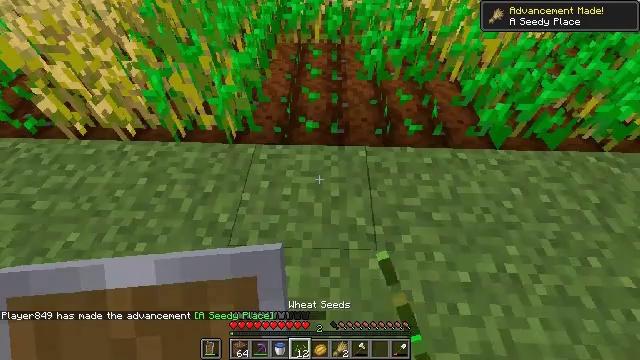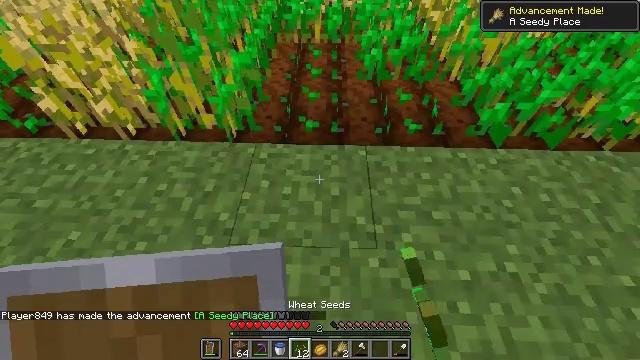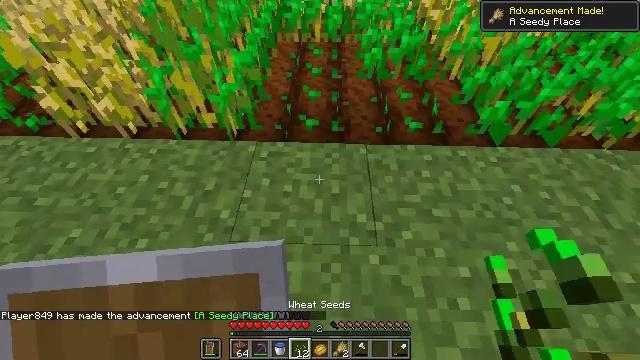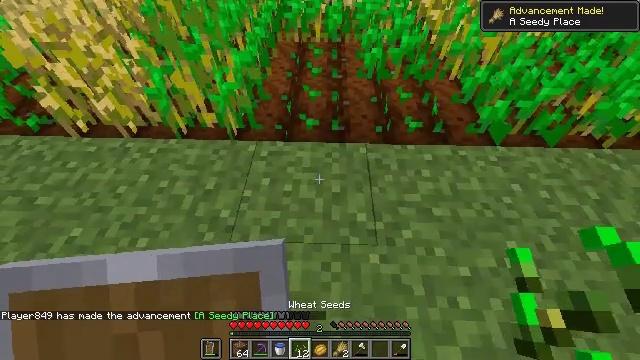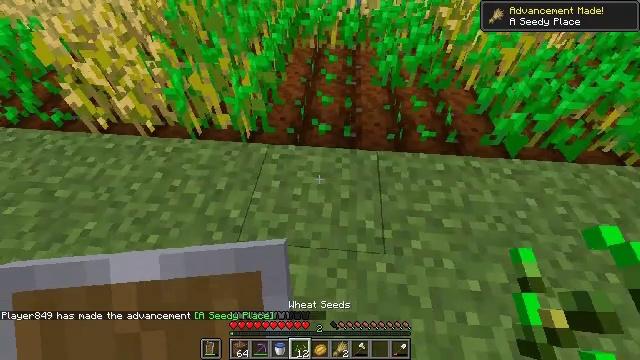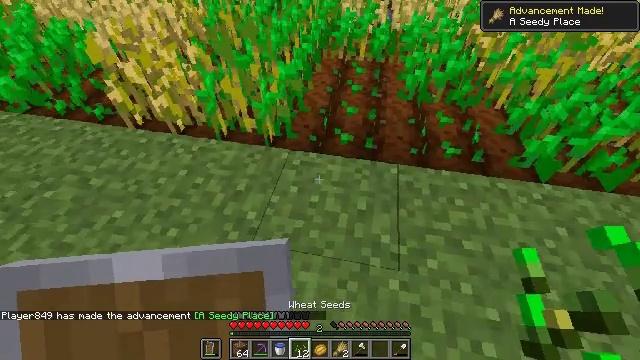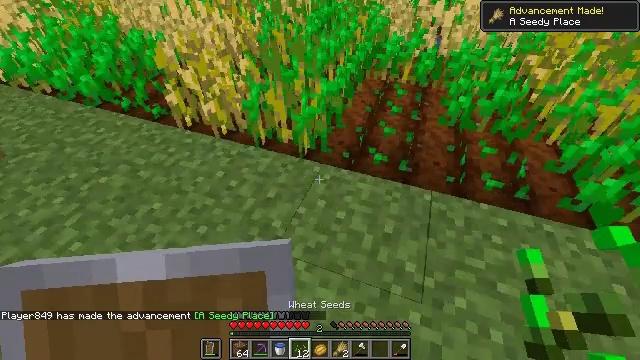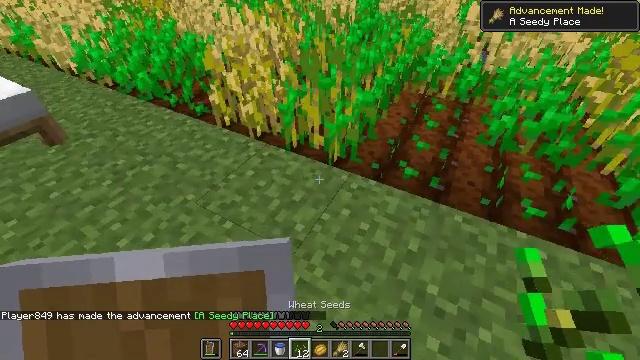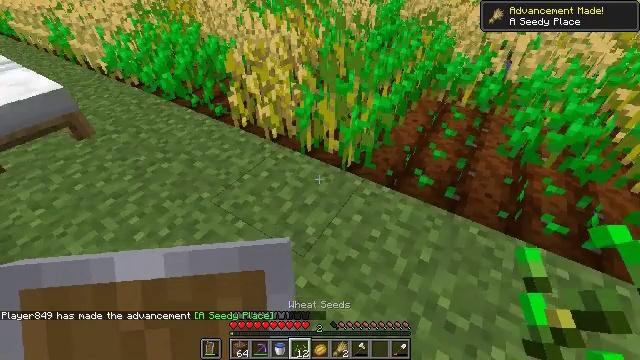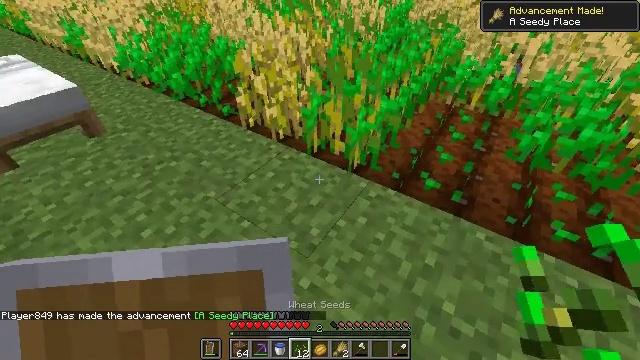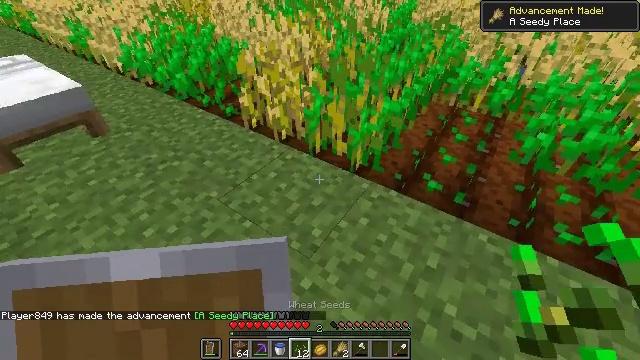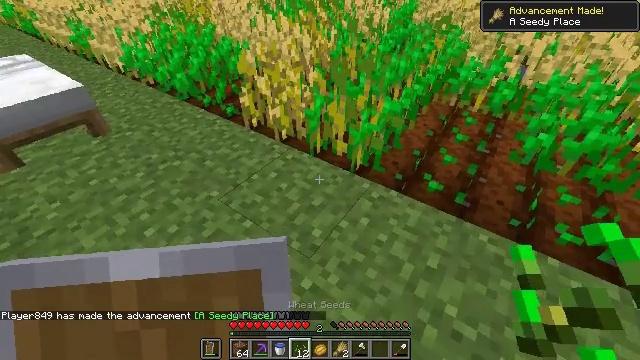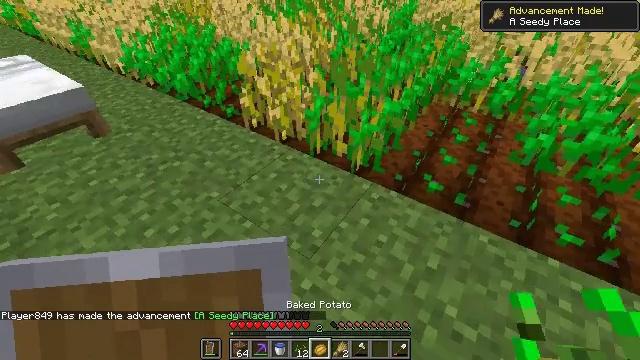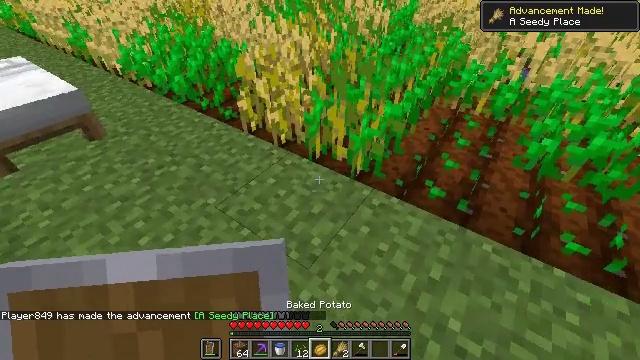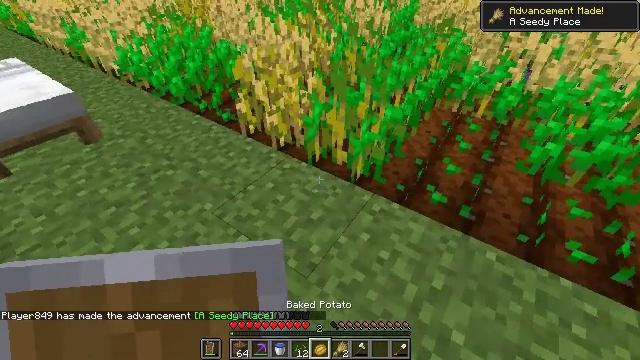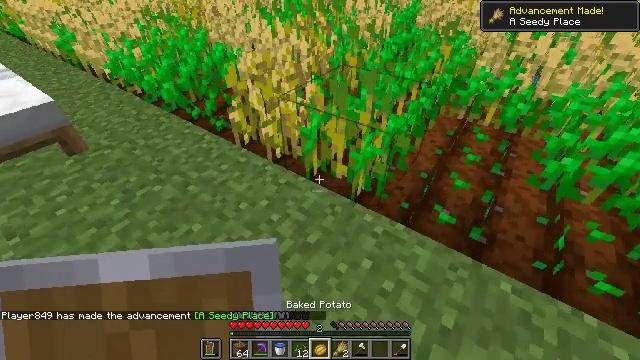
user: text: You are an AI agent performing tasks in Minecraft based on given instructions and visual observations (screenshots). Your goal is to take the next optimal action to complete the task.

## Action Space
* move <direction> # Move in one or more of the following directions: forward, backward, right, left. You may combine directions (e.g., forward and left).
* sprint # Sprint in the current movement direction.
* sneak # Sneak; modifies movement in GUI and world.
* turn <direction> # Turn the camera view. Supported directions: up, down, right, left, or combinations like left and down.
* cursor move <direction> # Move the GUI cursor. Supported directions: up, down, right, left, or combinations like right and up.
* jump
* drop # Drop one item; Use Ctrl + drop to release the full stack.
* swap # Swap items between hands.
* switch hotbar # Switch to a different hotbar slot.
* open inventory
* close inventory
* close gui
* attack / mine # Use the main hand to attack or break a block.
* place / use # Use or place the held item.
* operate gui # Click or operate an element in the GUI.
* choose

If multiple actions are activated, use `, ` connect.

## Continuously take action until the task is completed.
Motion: motion action
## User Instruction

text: Get wheat from the farmland.
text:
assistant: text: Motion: no_op
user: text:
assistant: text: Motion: no_op
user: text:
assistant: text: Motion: no_op
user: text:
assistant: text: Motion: turn left and up
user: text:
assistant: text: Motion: turn left and up
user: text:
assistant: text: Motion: turn left and up
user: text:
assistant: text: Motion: turn left and up
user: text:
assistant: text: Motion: turn left
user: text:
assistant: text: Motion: turn left
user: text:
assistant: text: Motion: no_op
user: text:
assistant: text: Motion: no_op
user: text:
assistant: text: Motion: no_op
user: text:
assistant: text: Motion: move forward
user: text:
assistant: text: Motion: move forward
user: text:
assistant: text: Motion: move forward
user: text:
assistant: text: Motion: move forward
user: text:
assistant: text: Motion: move forward
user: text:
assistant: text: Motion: move forward
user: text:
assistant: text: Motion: move forward
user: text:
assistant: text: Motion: move forward
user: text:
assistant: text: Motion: move forward
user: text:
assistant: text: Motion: move forward and move left
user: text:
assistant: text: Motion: move forward and move left
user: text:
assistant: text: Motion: move forward and move left
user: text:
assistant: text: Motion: move forward and move left
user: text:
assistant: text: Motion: move forward and move left
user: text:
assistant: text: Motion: move forward and move left
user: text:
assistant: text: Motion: move forward and move left
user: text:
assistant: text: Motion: move forward and move left
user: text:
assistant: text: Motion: move left